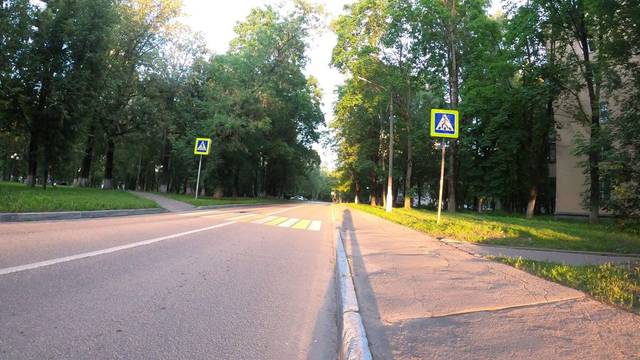
Region: Russia
Coordinates: 55.819, 37.324